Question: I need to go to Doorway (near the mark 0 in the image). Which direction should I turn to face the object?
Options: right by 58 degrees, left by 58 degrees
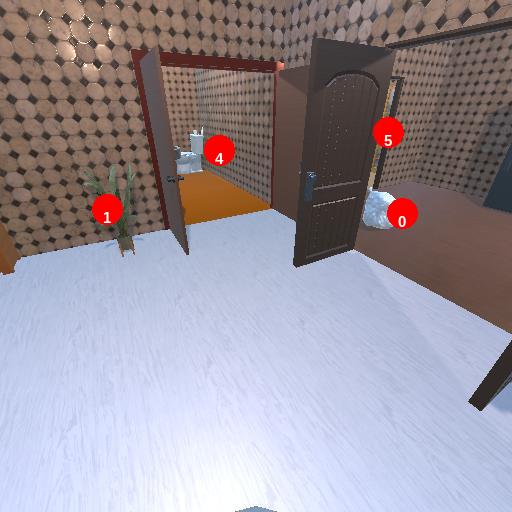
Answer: right by 58 degrees